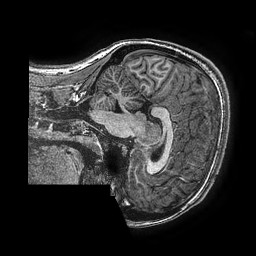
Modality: T1w
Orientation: sagittal
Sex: female
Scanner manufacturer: ge
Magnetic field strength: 3 T
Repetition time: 0.00766 s
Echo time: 0.003476 s